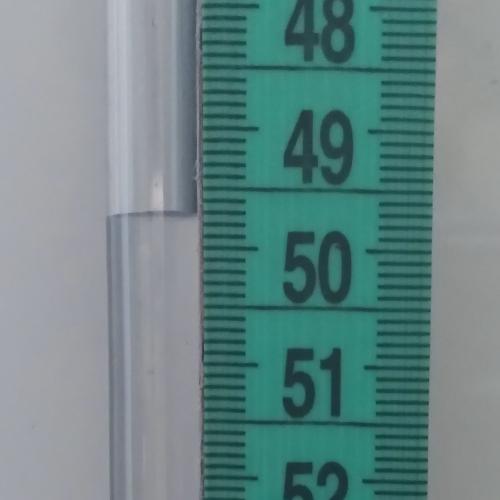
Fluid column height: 49.7 cm